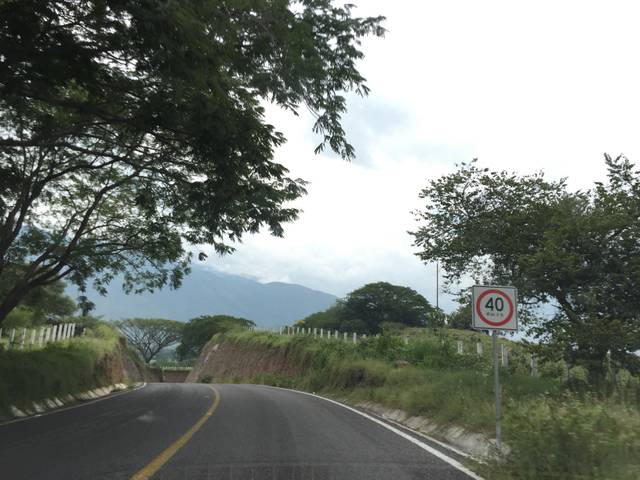
Region: Mexico
Coordinates: 19.366, -103.797